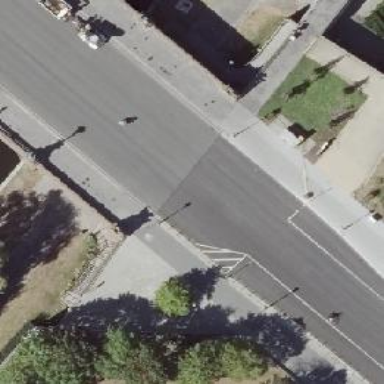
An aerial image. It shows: Unmarked crossing on the road.